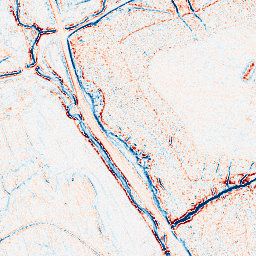
Category: edge_preserving
Decomposition family: anisotropic_diffusion
Decomposition parameters: iterations: 5
kappa: 30
gamma: 0.1
Upsampling method: linear_exact
Upsampling parameters: scale: 2
Upsampling scale: 2